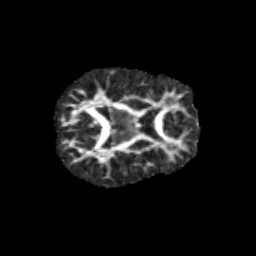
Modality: FA
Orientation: axial
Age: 13
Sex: female
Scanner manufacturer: siemens
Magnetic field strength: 3 T
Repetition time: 3.8 s
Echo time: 0.07 s